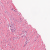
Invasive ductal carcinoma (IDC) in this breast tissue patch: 0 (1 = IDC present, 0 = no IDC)